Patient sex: M
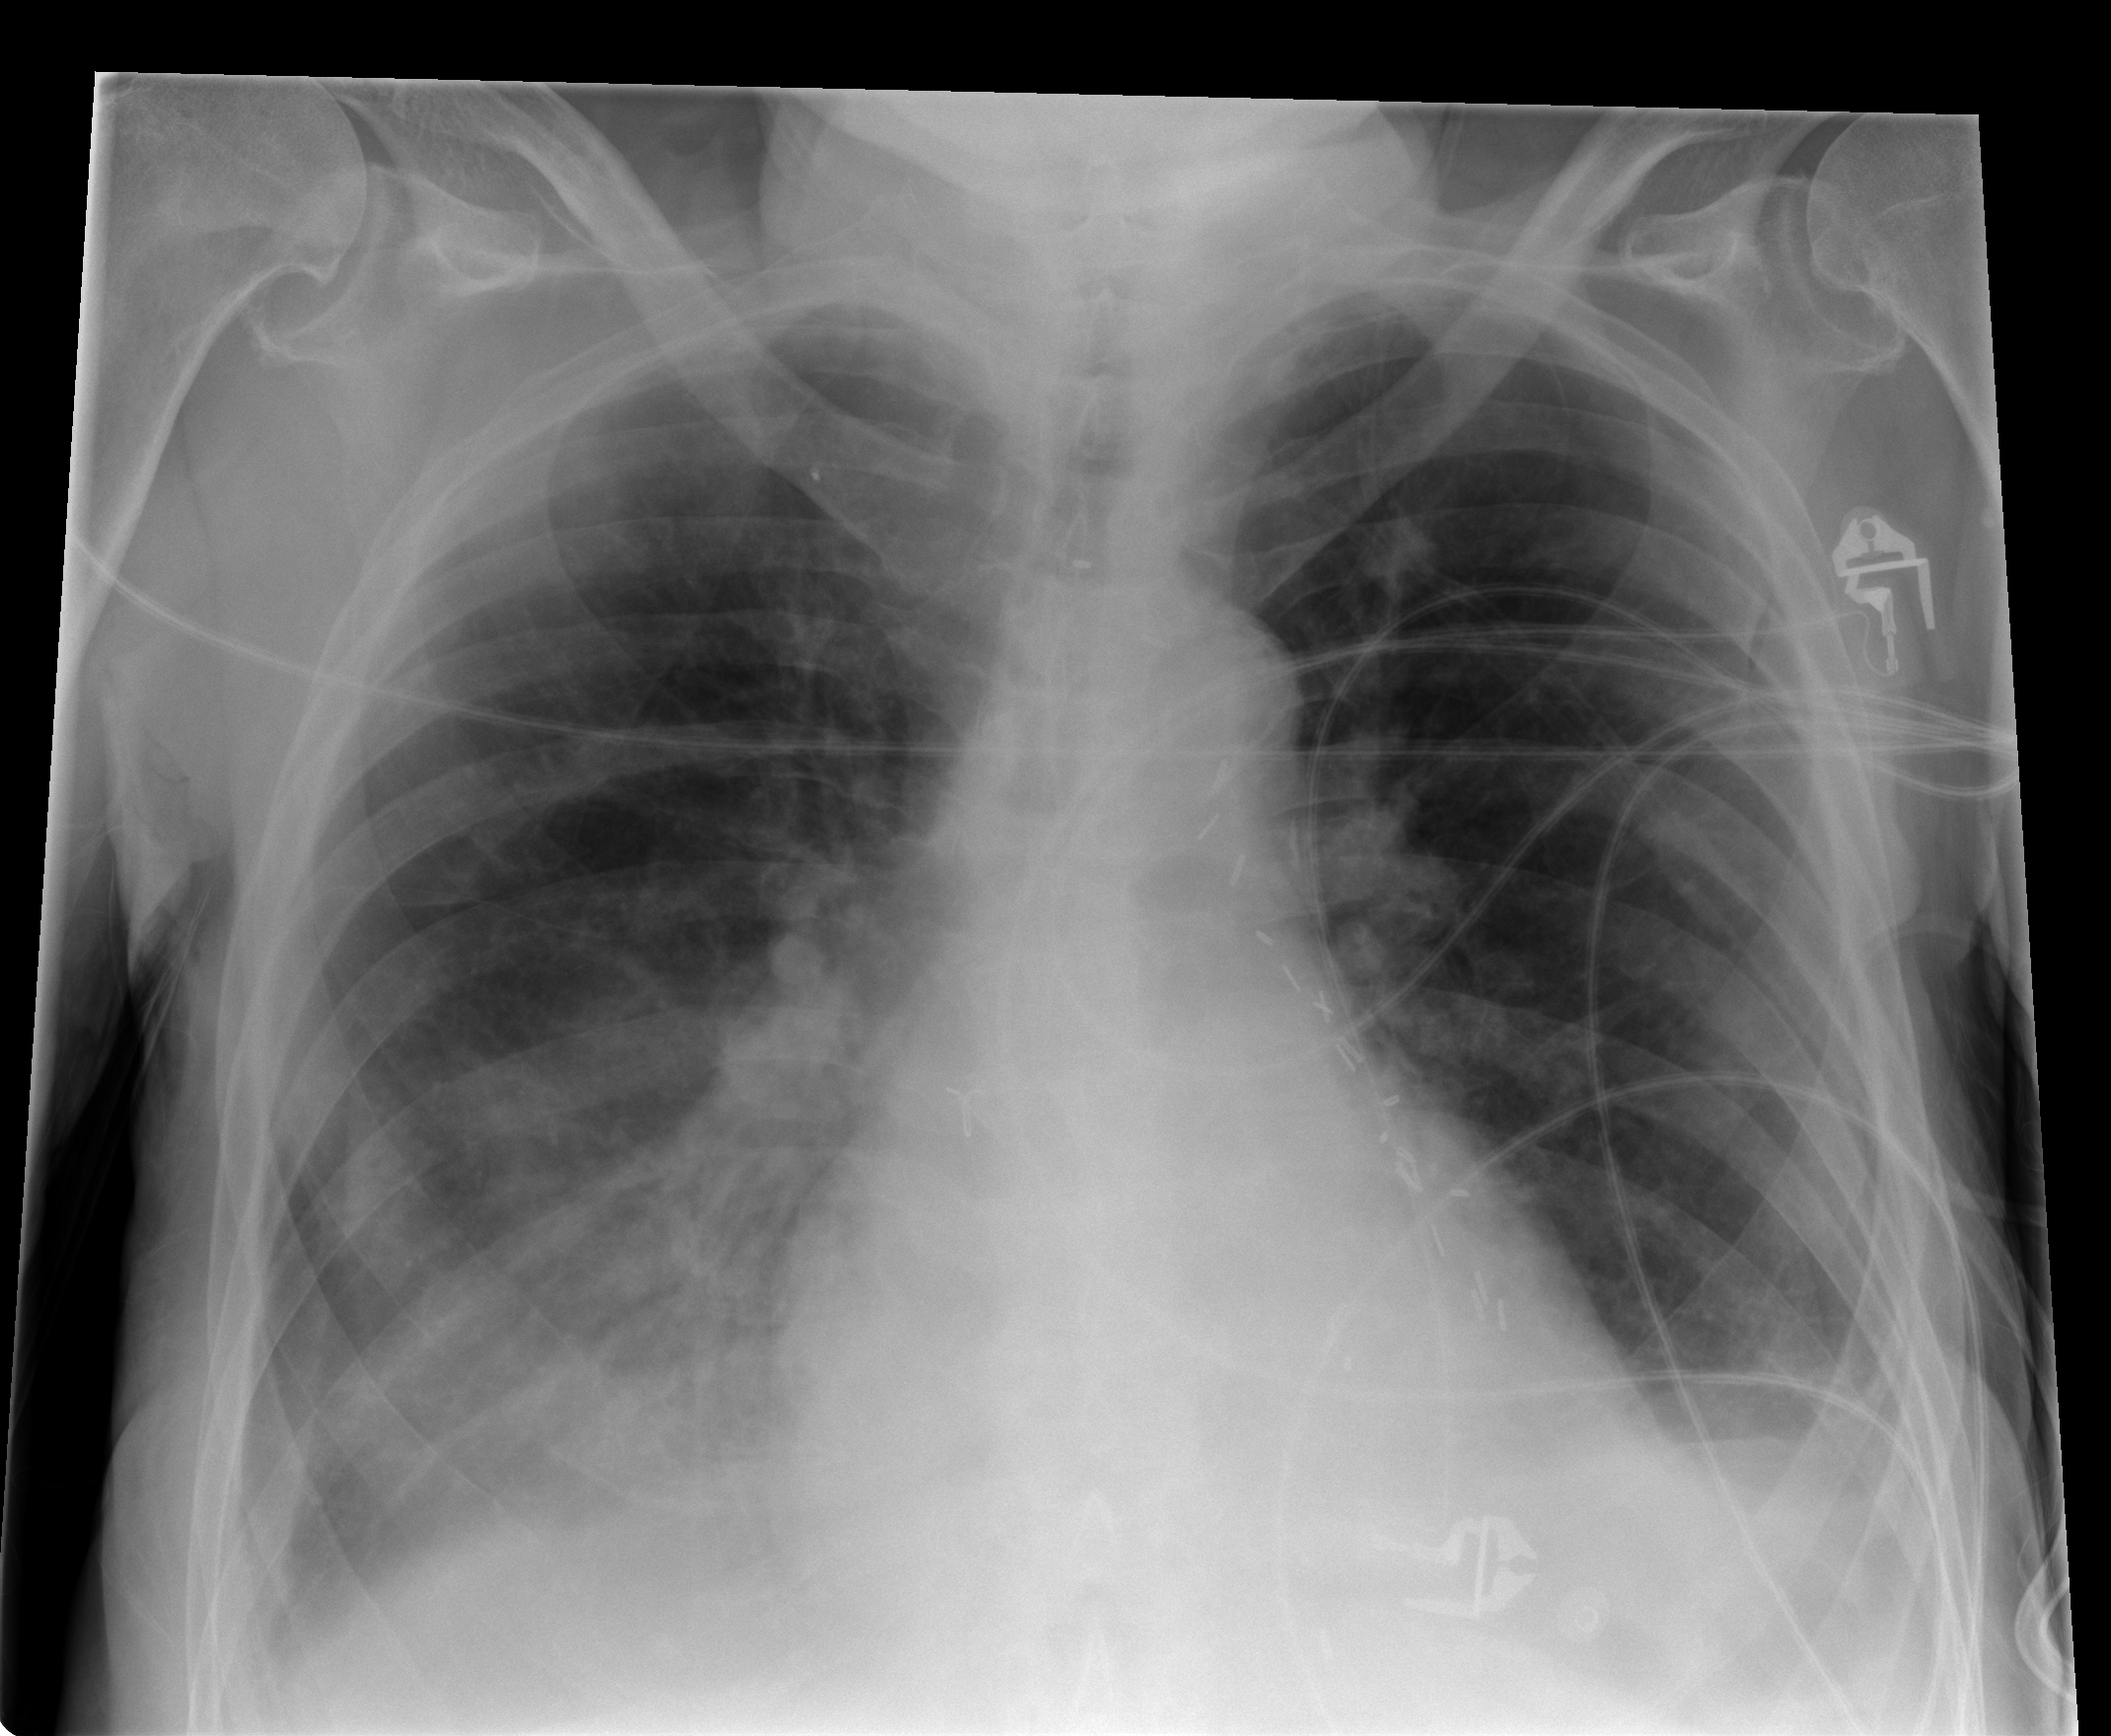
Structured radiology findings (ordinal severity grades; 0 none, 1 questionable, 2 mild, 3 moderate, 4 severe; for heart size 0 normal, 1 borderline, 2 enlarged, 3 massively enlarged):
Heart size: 0
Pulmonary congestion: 0
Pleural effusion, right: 2
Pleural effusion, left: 2
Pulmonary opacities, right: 2
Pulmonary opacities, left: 0
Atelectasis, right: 2
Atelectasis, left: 2